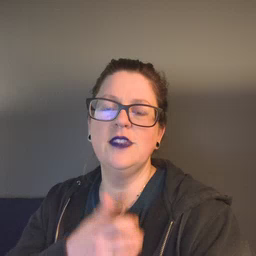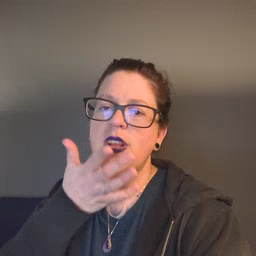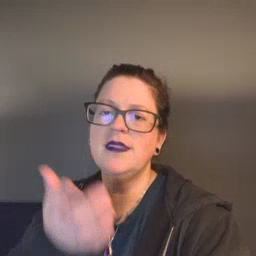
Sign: grass